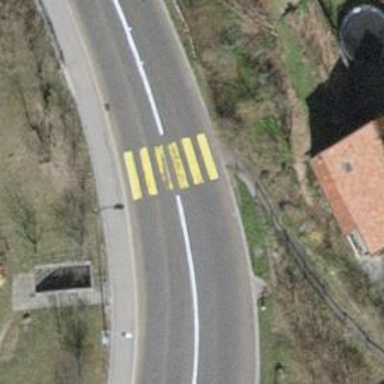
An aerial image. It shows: Marked zebra crossing on the road.